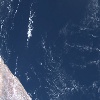
Label: water